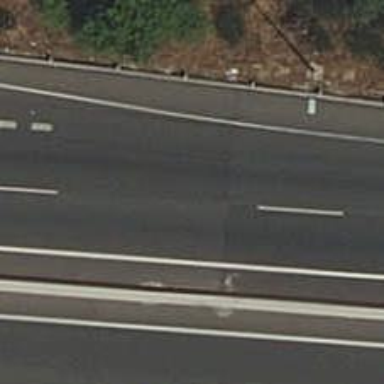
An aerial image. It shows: Motorway junction.